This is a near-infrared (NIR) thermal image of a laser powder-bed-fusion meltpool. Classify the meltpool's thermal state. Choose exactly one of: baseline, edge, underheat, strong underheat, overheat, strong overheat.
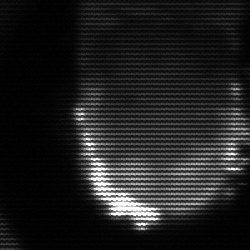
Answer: baseline